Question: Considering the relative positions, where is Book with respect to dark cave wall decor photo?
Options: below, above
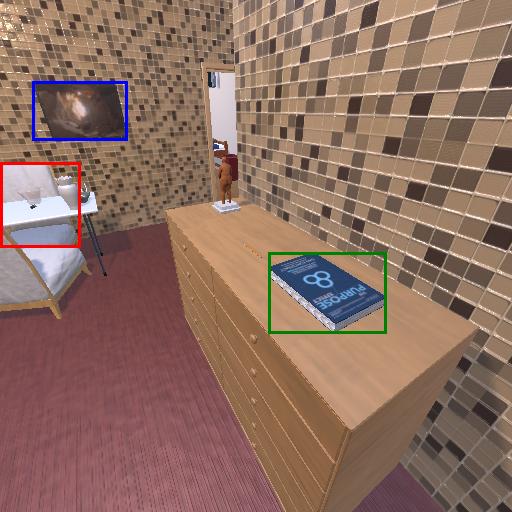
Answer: below